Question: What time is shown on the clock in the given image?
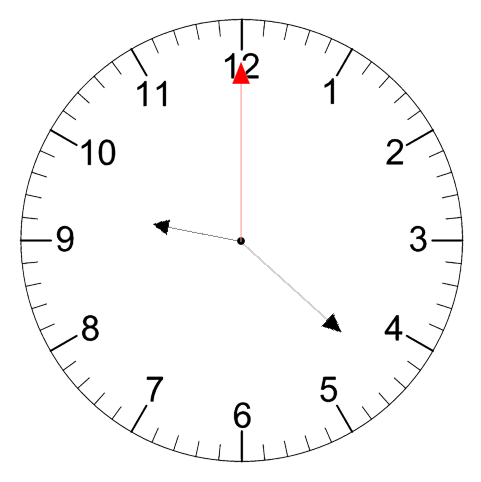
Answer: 09:22:00